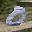
Label: 0